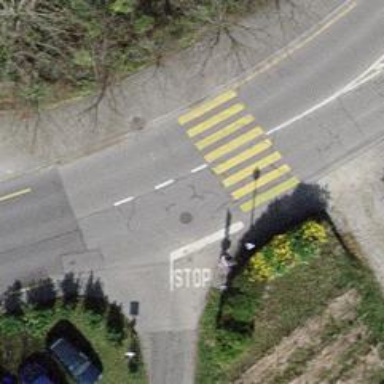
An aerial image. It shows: Marked crossing with zebra stripes on the road.